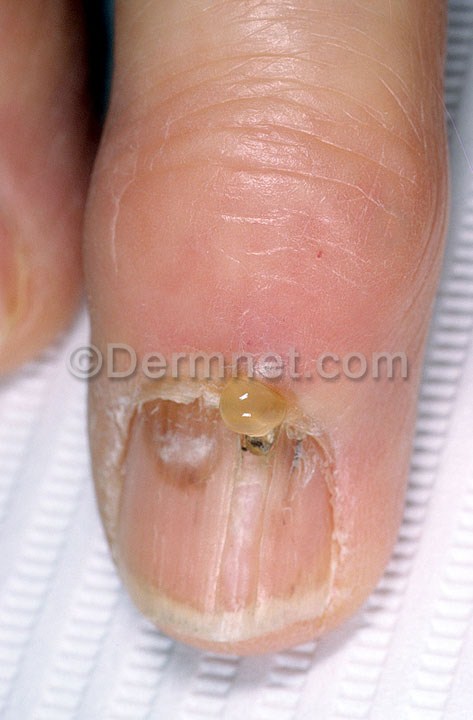
Disease: Nail Fungus and other Nail Disease